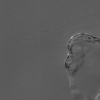
Label: not_dusty